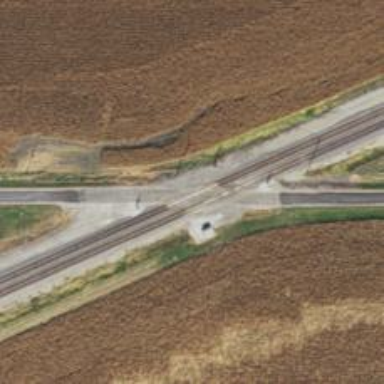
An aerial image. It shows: Level crossing along the railway.